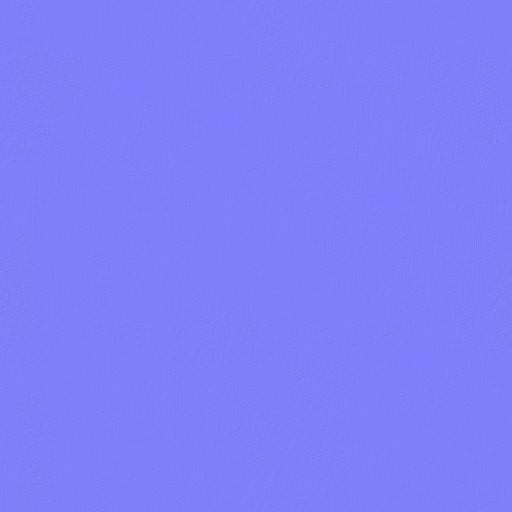
fine smooth wood wooden